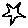
Label: star